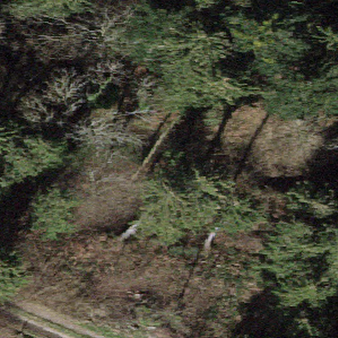
Label: other